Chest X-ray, PA view. Patient: 33 years old, sex F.
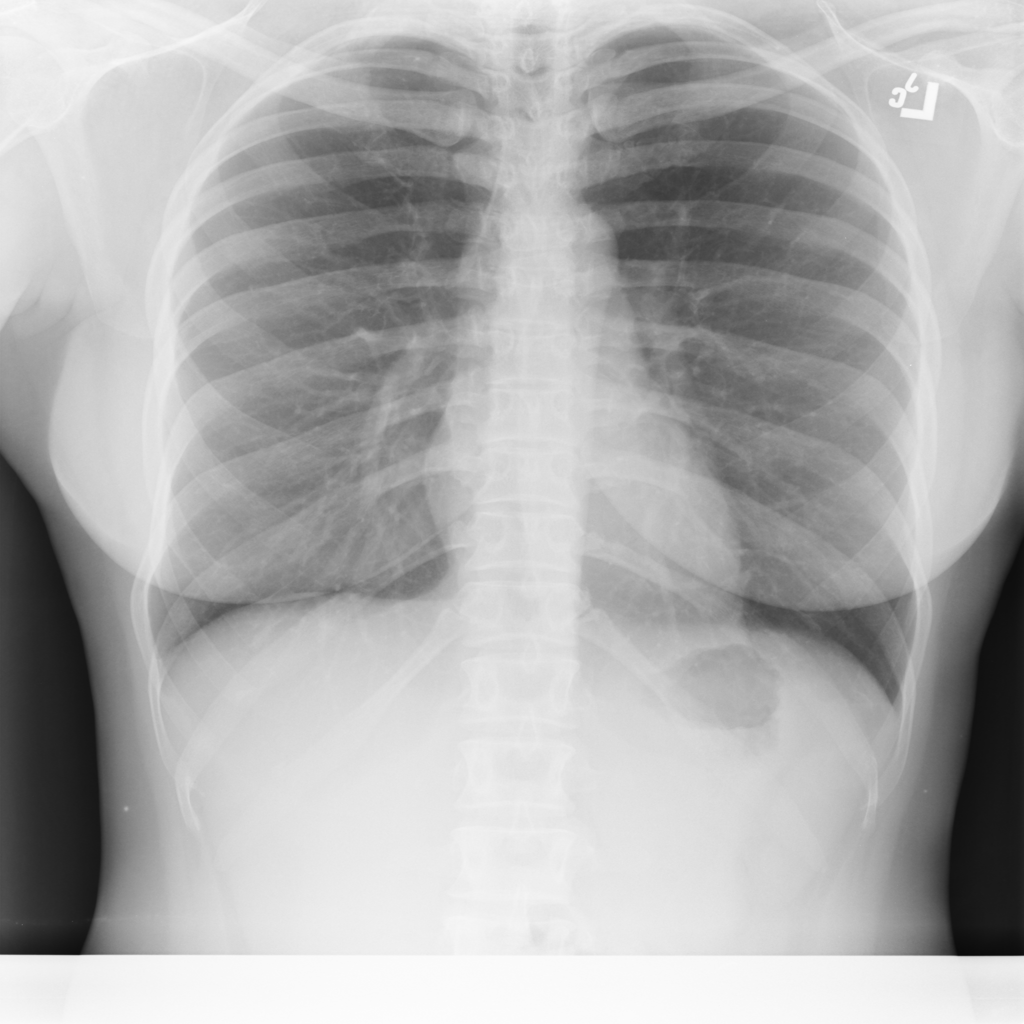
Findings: No Finding